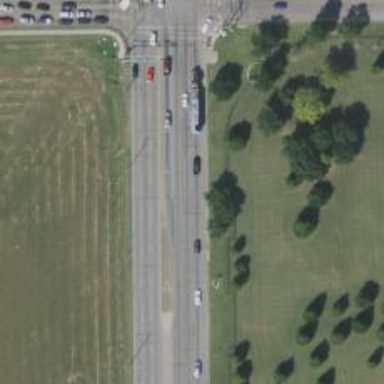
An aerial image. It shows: Primary highway.